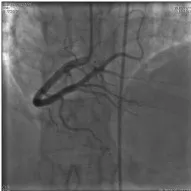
Coronary angiography of an essential thrombocythemia case with acute myocardial infarction. Second time admissions.
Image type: radiology (x_ray)